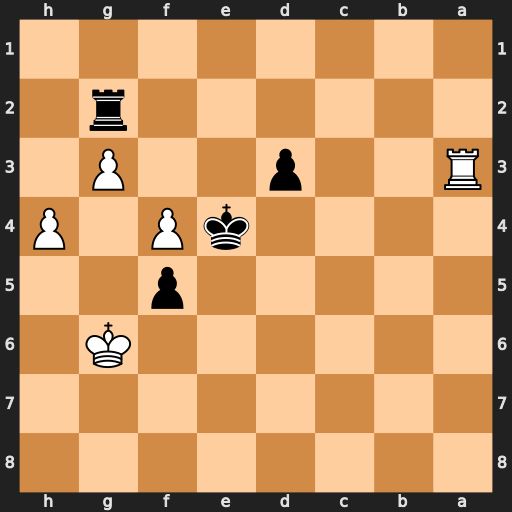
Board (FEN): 8/8/6K1/5p2/4kP1P/R2p2P1/6r1/8
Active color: b
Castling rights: -
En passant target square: -
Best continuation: Rxg3+ Kf6 d2